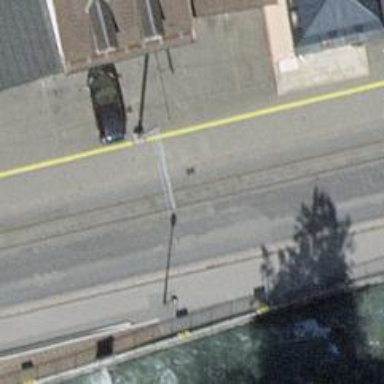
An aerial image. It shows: Asphalt sidewalk along the footway.